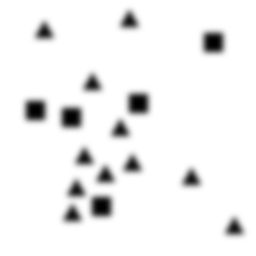
Squares: 5
Triangles: 11
Stars: 0
Total shapes: 16